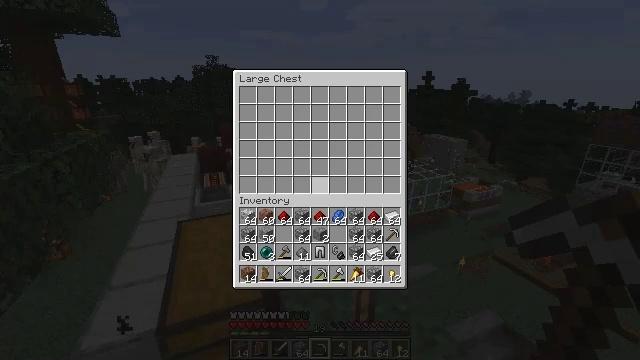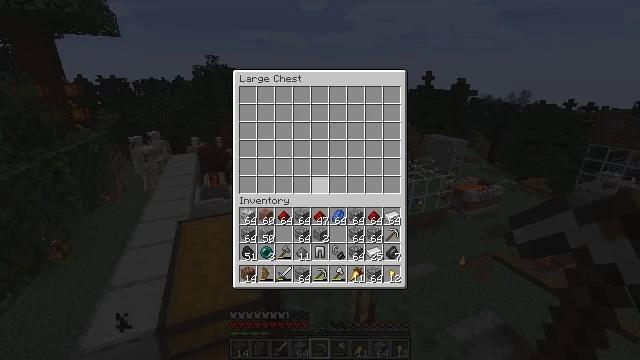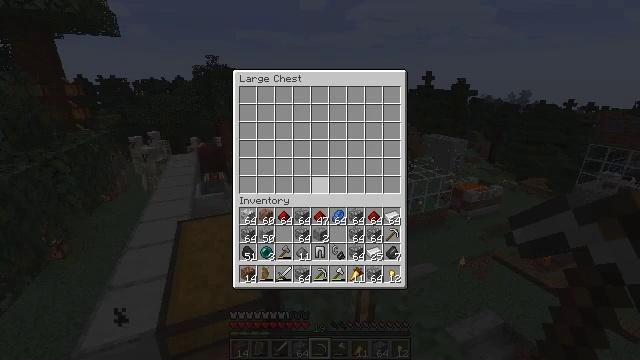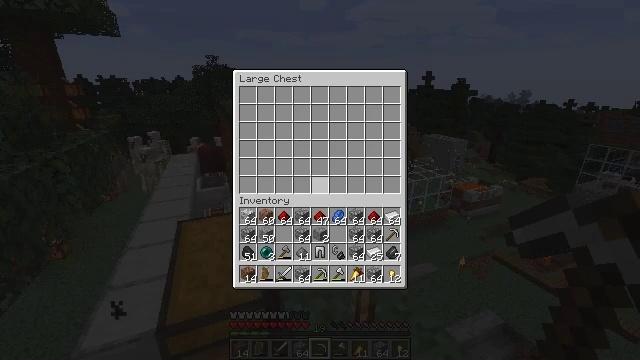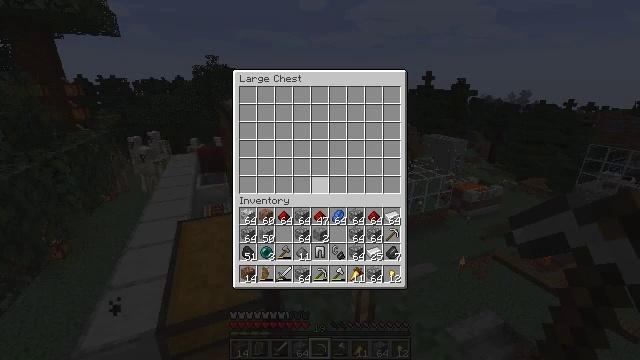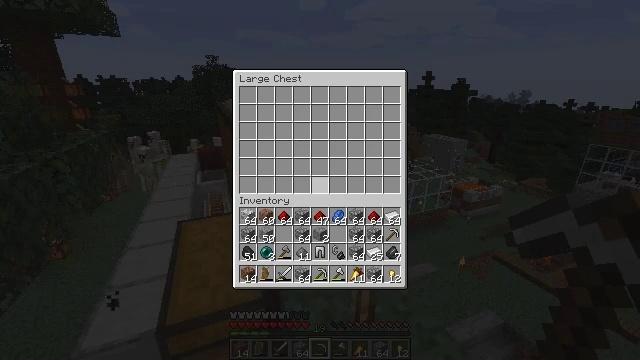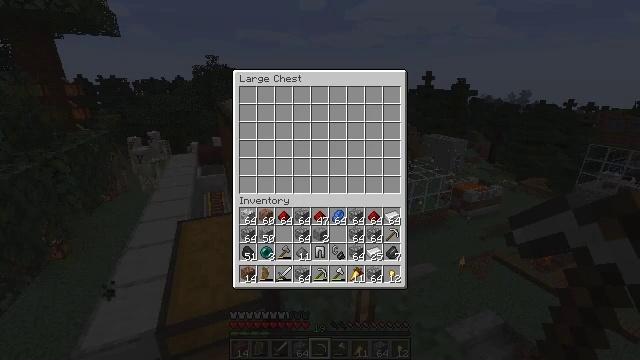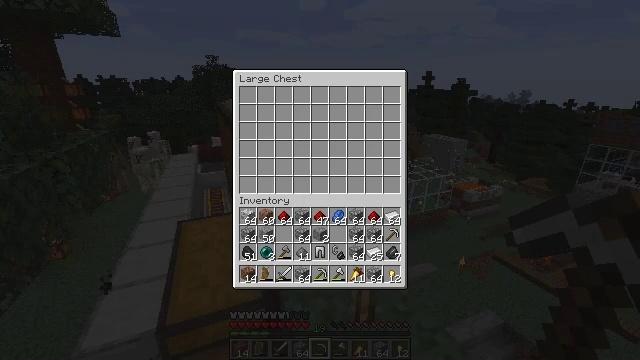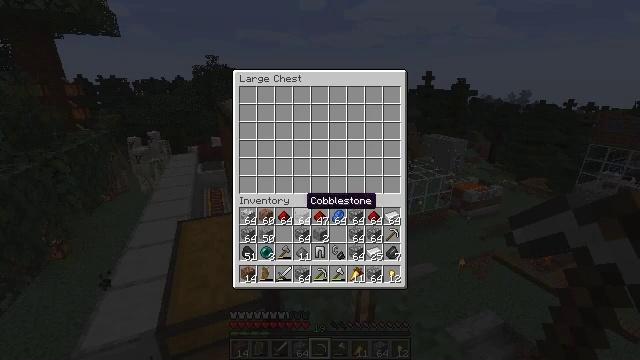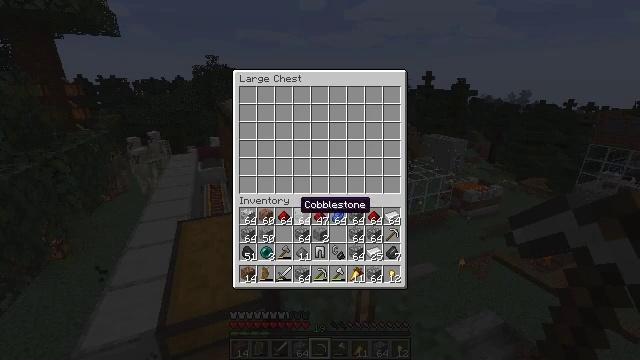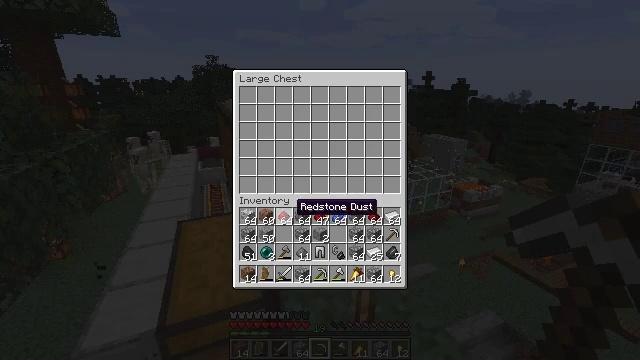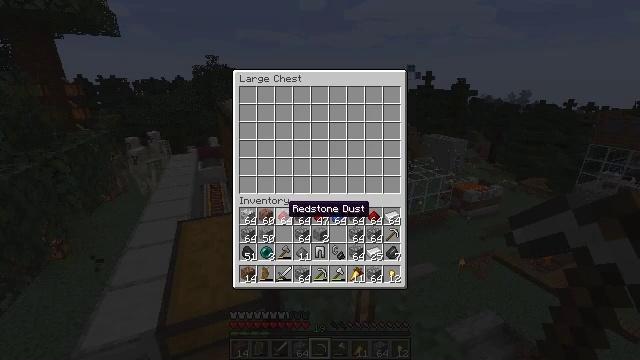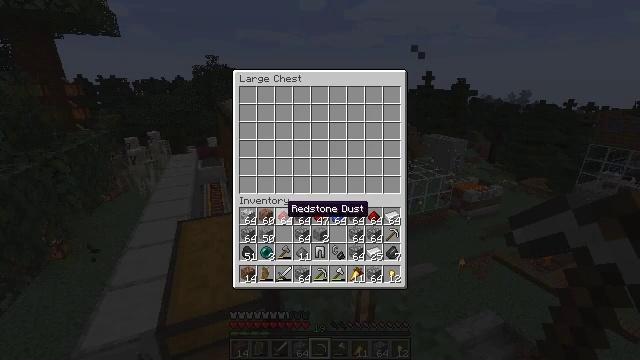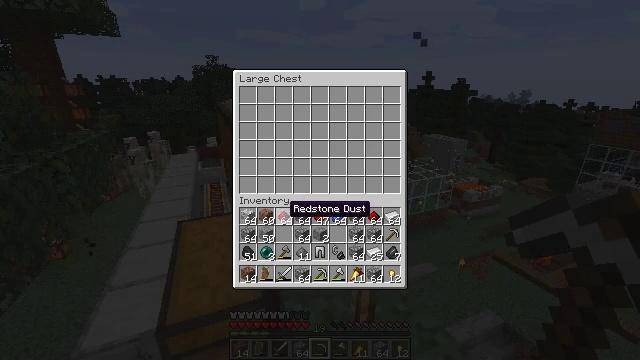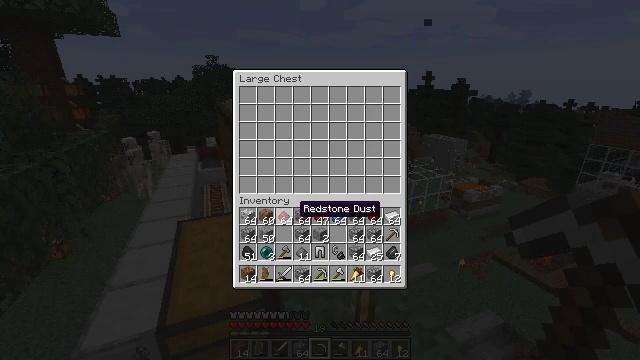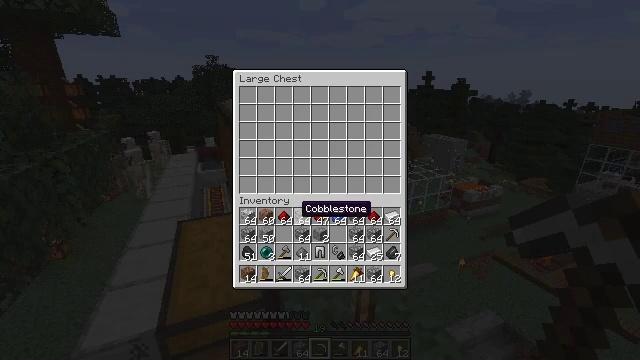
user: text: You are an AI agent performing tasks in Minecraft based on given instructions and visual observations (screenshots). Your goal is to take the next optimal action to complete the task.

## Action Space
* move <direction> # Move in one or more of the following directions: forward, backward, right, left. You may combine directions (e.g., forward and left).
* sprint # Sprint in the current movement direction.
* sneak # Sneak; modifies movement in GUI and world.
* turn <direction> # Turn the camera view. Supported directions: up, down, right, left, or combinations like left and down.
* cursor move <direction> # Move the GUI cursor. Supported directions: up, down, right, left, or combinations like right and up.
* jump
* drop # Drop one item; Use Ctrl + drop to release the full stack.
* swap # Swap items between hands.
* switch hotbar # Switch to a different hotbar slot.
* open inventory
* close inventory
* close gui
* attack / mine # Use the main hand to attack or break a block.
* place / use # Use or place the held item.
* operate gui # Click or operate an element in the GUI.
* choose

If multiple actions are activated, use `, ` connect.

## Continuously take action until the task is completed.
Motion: motion action
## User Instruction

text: Use iron ingots to craft an iron block.
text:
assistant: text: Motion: no_op
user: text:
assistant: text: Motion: no_op
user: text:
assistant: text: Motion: no_op
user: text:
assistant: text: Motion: no_op
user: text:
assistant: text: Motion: no_op
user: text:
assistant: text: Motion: sneak, turn left and down
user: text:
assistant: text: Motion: sneak, turn left
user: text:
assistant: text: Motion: sneak
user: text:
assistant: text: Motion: sneak
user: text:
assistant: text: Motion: sneak
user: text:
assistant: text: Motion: sneak, turn left
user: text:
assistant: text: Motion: sneak
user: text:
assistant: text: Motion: sneak
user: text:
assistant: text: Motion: sneak, turn right
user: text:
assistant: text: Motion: sneak
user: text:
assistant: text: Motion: sneak
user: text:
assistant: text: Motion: sneak
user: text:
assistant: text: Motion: sneak
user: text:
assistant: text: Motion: sneak
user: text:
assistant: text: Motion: sneak
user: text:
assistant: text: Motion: sneak
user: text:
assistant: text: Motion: sneak, attack / mine
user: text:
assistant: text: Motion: sneak, attack / mine
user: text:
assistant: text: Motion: sneak, turn left and down
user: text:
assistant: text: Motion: sneak, turn left and down
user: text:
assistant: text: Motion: sneak
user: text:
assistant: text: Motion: sneak
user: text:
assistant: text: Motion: sneak
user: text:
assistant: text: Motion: sneak
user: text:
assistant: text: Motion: sneak